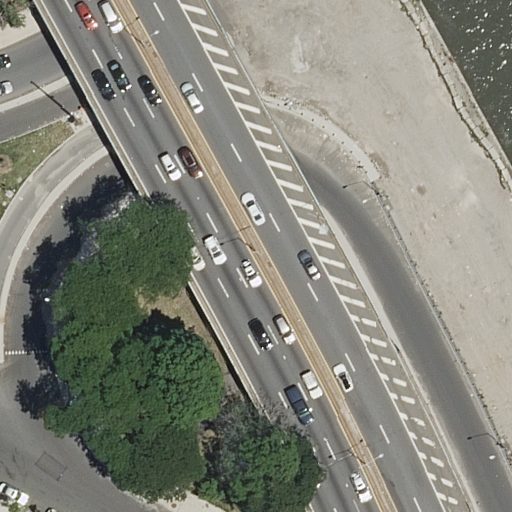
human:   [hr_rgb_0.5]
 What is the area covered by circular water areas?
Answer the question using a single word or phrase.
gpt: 0m2

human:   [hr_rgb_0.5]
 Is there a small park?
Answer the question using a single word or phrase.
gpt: yes

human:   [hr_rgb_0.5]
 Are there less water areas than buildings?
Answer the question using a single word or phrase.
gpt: no

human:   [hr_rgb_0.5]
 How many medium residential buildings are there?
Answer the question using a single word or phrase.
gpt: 0

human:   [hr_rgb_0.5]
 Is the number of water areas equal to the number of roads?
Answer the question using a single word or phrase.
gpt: no

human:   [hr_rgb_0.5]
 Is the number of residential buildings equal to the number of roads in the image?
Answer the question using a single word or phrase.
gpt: no

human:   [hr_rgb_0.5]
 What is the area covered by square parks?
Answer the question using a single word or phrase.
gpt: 0m2

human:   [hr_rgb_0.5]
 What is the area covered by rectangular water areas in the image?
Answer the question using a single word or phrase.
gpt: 306m2

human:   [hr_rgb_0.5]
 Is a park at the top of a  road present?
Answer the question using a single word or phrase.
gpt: yes

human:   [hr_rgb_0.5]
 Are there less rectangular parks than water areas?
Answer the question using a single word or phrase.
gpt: no

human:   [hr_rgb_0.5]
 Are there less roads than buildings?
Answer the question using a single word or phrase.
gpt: no

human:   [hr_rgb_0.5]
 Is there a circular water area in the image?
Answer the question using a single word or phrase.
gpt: no

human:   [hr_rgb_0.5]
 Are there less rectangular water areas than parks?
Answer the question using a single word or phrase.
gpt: yes

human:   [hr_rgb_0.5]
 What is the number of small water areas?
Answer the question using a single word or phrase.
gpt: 0

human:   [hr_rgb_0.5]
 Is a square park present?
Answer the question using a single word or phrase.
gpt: no

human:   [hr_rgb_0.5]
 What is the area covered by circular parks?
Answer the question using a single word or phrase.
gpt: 0m2

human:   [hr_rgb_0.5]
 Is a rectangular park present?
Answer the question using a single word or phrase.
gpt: yes

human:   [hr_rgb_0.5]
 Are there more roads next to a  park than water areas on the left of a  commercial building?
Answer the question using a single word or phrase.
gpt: yes

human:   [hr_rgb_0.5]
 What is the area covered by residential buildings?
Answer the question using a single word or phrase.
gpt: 0m2

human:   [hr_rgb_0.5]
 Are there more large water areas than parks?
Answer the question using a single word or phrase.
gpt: no

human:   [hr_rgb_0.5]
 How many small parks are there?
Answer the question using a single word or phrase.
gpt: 1

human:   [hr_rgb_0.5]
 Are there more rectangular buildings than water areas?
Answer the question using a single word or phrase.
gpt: no

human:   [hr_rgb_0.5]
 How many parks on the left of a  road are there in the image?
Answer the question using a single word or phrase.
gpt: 3

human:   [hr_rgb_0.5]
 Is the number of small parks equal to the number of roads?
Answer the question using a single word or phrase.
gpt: no

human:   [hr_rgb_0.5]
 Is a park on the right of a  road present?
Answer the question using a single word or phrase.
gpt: yes

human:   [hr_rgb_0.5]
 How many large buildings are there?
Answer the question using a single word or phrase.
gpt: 0

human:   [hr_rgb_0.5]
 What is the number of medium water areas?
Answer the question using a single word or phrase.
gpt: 1

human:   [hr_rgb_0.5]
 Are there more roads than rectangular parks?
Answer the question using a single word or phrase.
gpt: yes

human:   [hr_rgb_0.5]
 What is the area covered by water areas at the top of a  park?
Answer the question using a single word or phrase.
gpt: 306m2

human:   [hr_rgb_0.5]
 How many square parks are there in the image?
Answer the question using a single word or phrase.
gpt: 0

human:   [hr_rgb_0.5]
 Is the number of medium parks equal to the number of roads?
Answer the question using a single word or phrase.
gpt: no

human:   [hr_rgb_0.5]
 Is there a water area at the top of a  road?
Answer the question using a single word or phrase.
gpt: yes

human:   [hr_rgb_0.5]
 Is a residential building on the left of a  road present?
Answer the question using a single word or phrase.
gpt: no

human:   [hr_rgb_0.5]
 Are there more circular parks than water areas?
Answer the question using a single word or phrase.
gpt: no

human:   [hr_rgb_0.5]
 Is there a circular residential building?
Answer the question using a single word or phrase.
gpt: no

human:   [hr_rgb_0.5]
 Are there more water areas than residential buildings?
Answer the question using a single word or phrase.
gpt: yes